Chest X-ray:
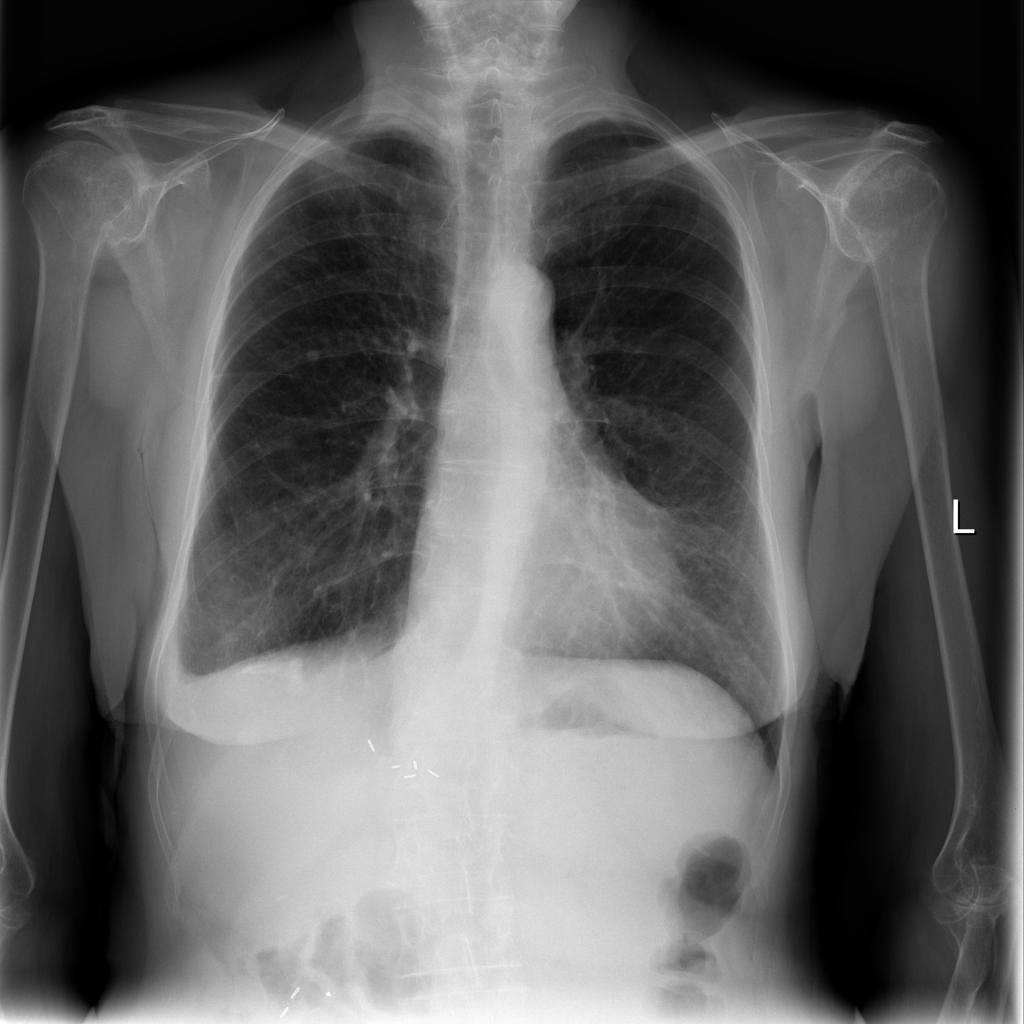
Findings: Calcification, Pleural Thickening
No abnormal finding: no